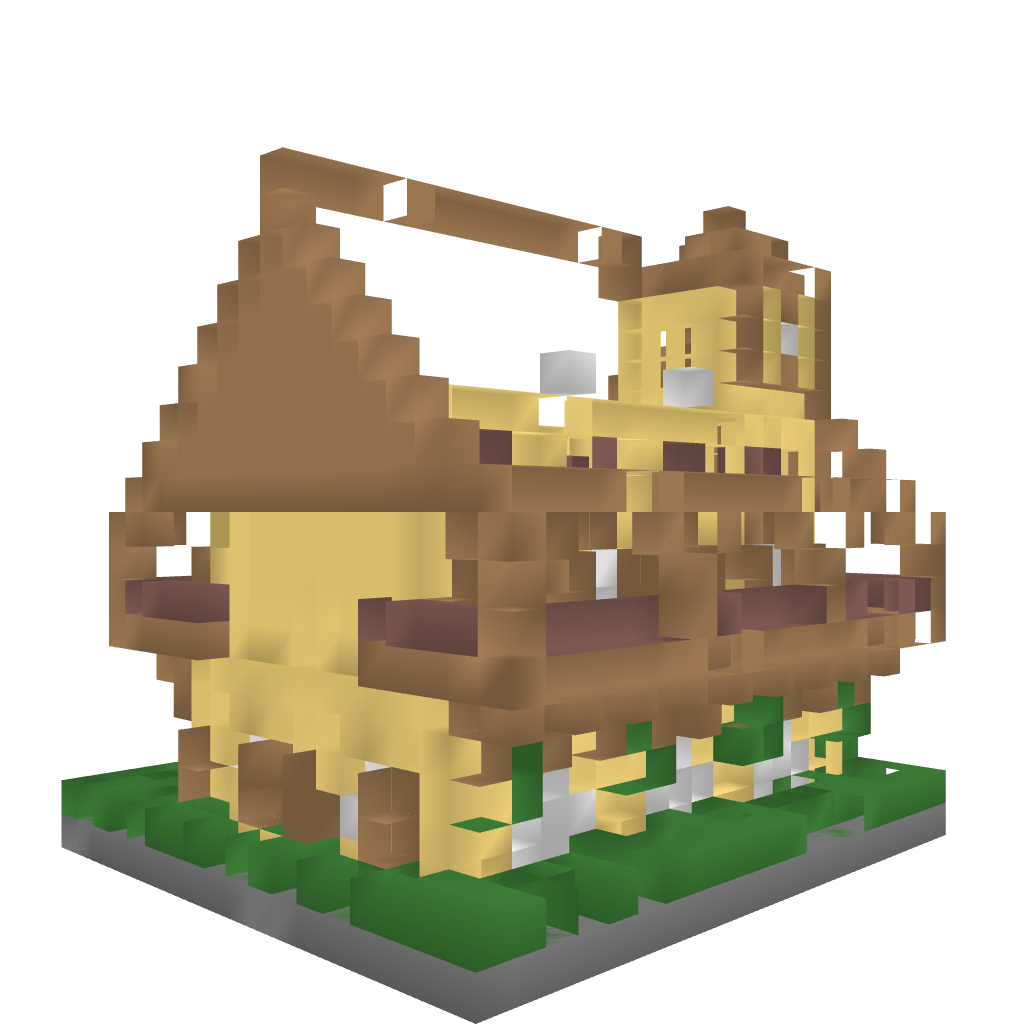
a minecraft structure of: Medieval Hotel bad low quality